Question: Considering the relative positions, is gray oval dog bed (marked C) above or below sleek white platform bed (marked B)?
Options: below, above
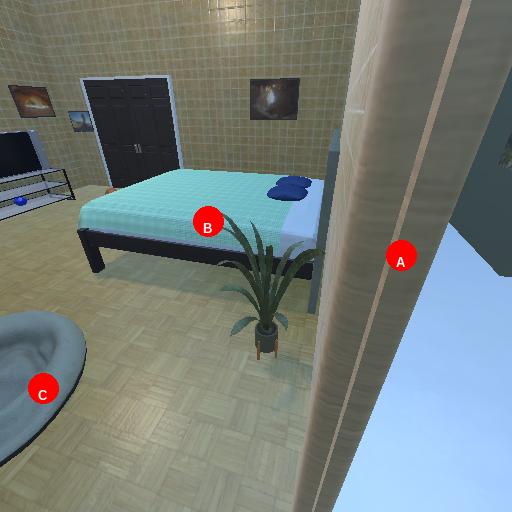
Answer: below